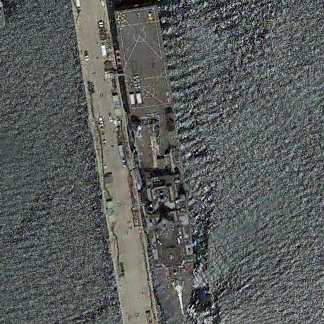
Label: combat